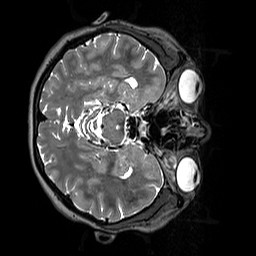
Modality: T2w
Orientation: axial
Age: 39
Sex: female
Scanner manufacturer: siemens
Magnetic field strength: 3 T
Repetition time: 3.2 s
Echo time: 0.412 s